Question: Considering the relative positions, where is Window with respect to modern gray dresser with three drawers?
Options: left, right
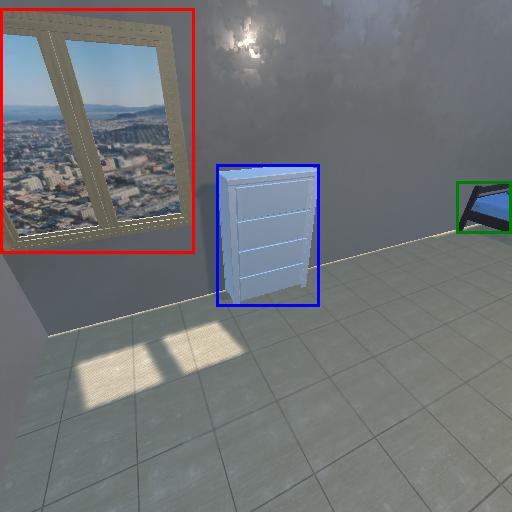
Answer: left